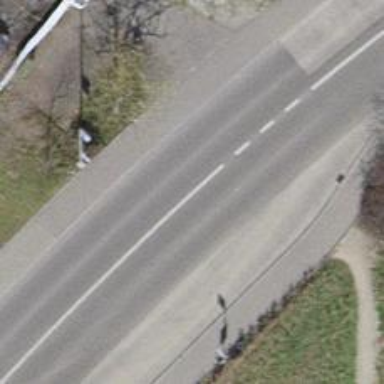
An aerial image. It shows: Bus stop equipped with public transport stop position.